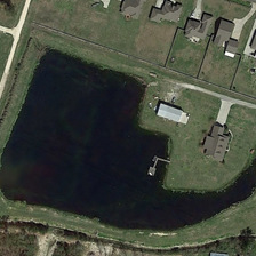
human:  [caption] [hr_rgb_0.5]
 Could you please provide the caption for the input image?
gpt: The white and grey rooms meet the dark blue pond

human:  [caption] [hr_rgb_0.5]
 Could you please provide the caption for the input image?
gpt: There is a white house next to the pond

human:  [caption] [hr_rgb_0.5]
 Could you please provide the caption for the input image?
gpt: There is a white house by the step pond

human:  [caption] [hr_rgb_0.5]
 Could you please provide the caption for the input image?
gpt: White room and grey room meet dark blue pond

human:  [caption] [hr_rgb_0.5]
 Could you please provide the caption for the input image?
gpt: The white room and the gray room meet the dark blu e pond